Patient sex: M
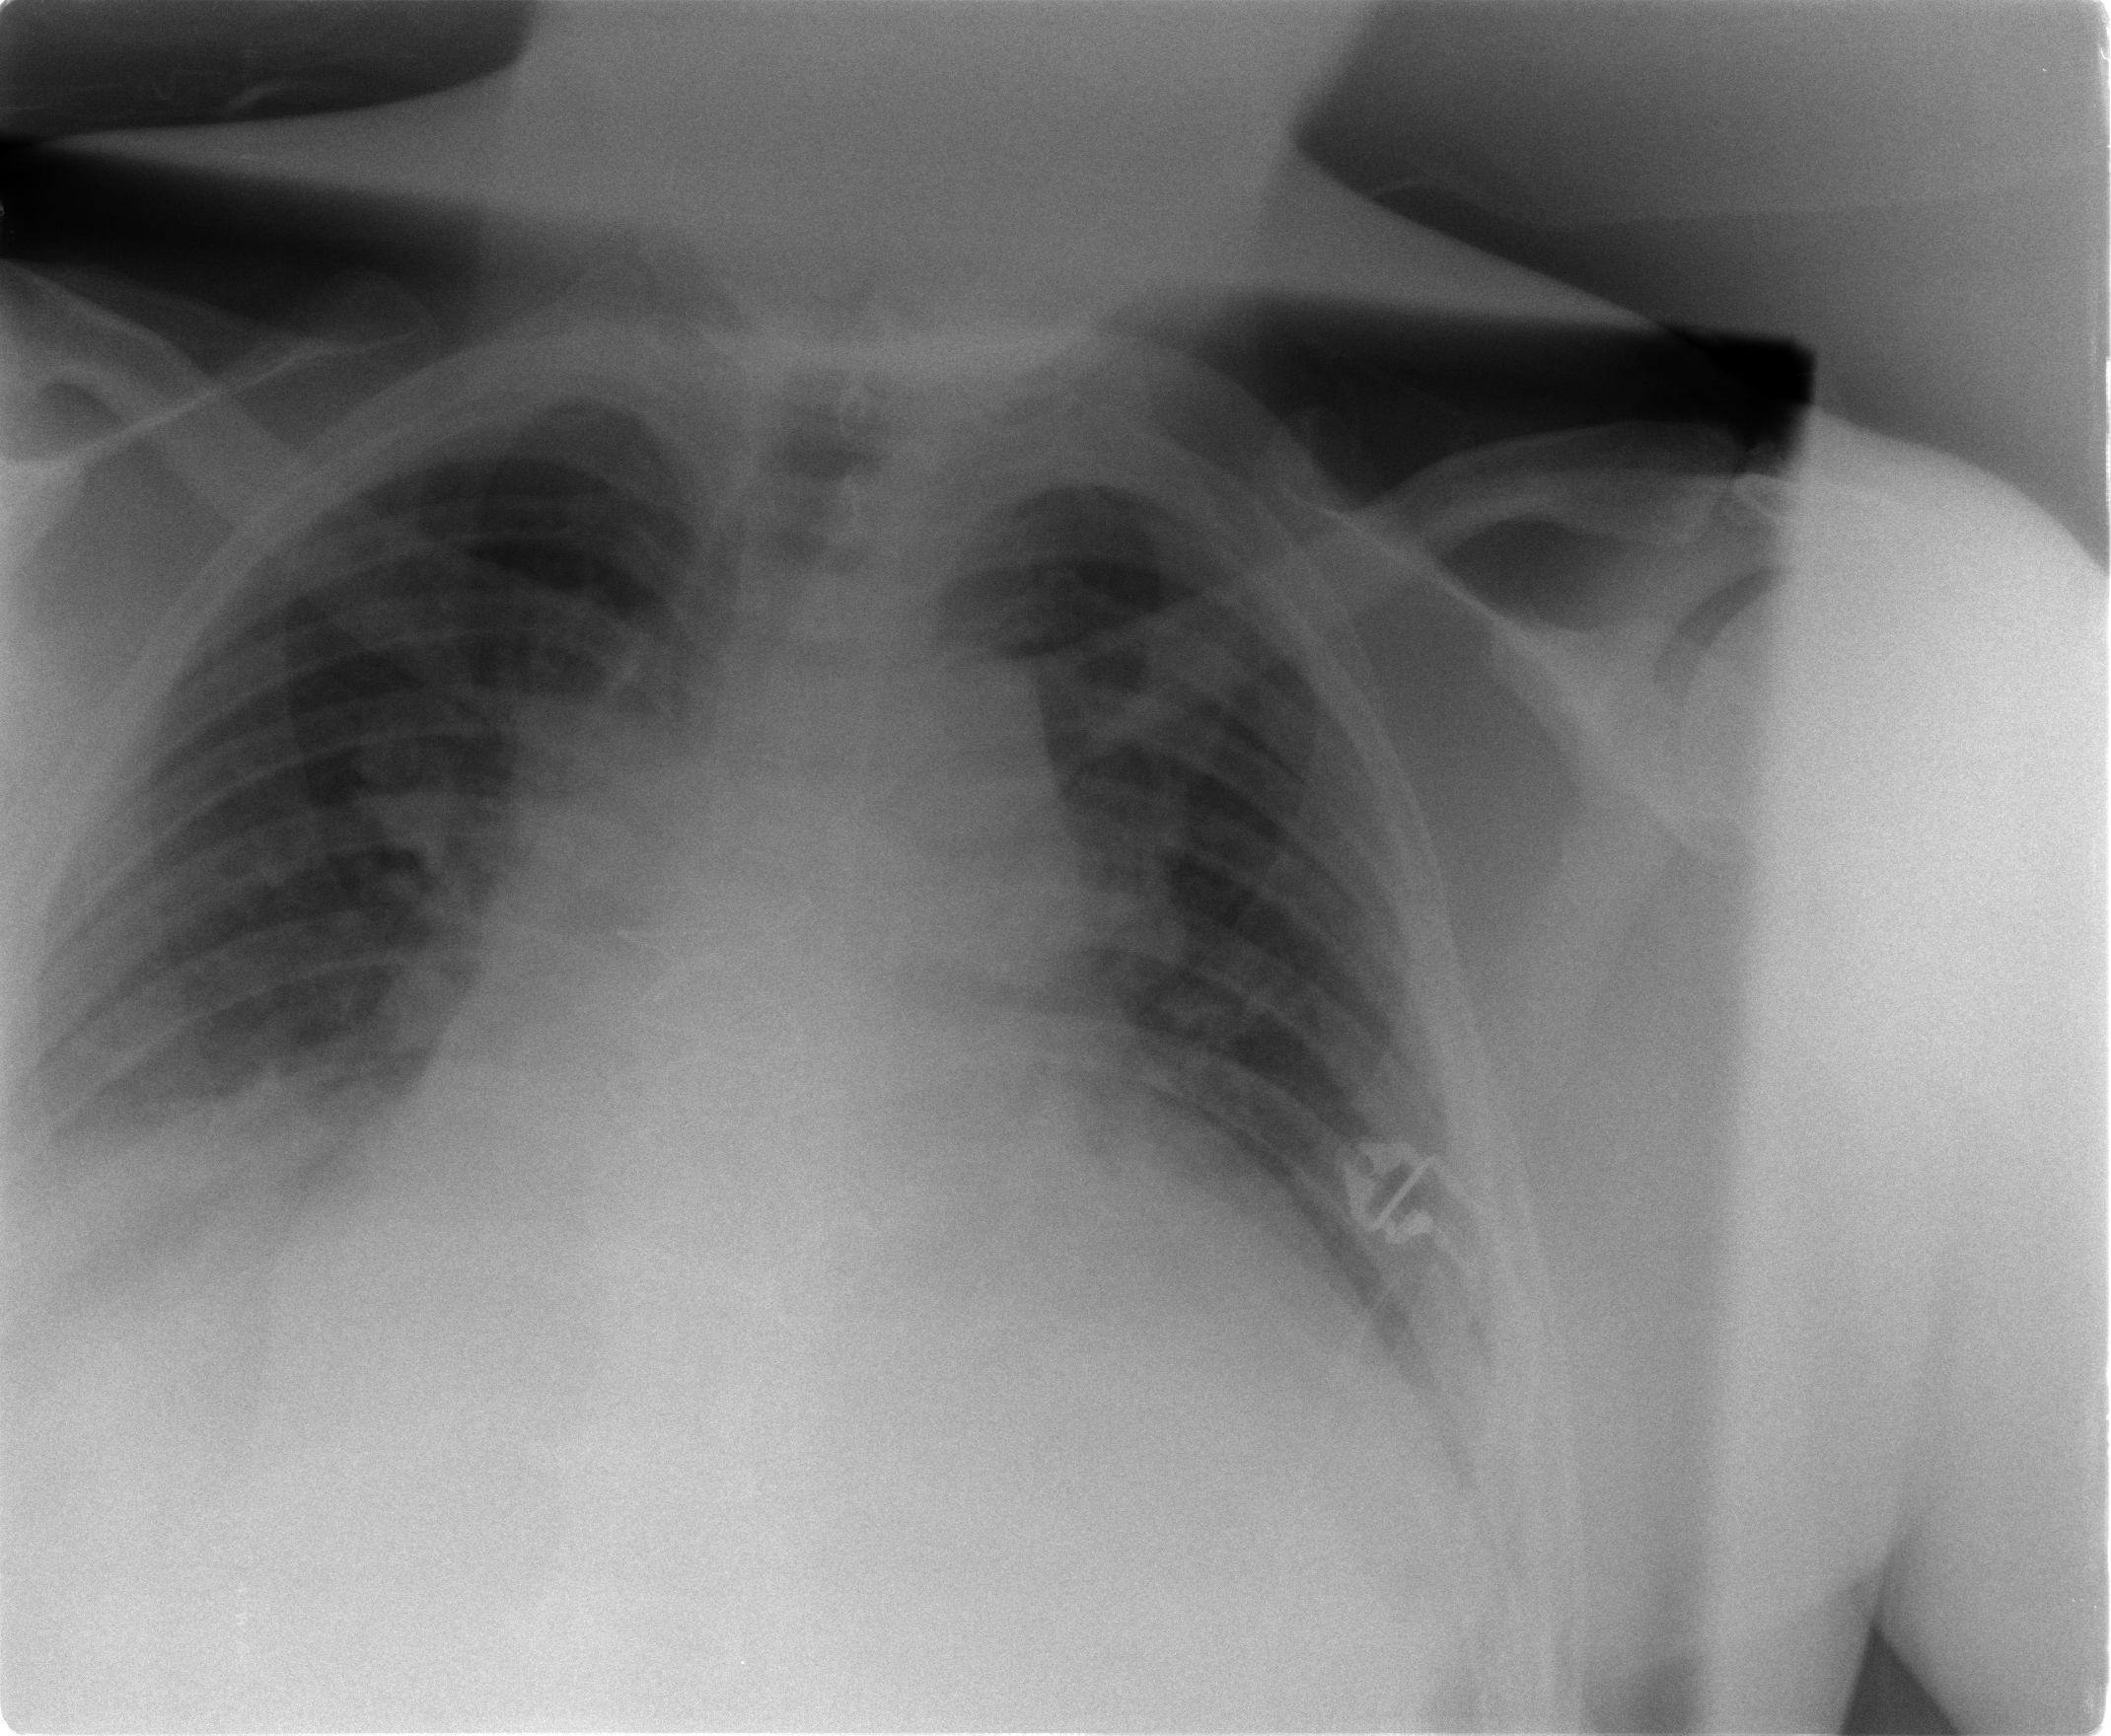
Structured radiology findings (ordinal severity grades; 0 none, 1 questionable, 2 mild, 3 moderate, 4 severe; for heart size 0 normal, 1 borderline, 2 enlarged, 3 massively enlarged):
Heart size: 2
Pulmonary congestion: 2
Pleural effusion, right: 2
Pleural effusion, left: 2
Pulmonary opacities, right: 0
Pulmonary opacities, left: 0
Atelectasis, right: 2
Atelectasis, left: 2